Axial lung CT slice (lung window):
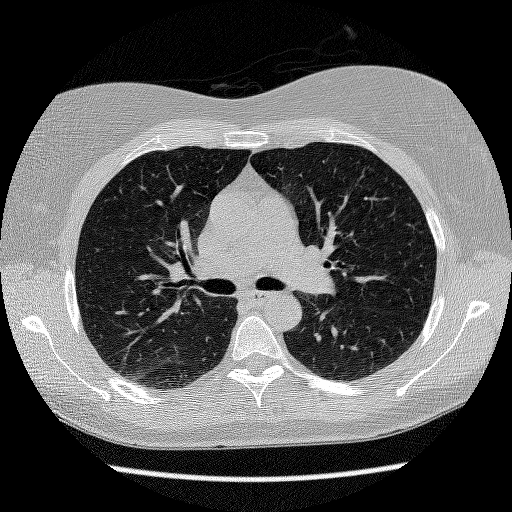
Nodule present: no